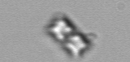
Label: Bacillariophyceae_morphotype1